Chest X-ray:
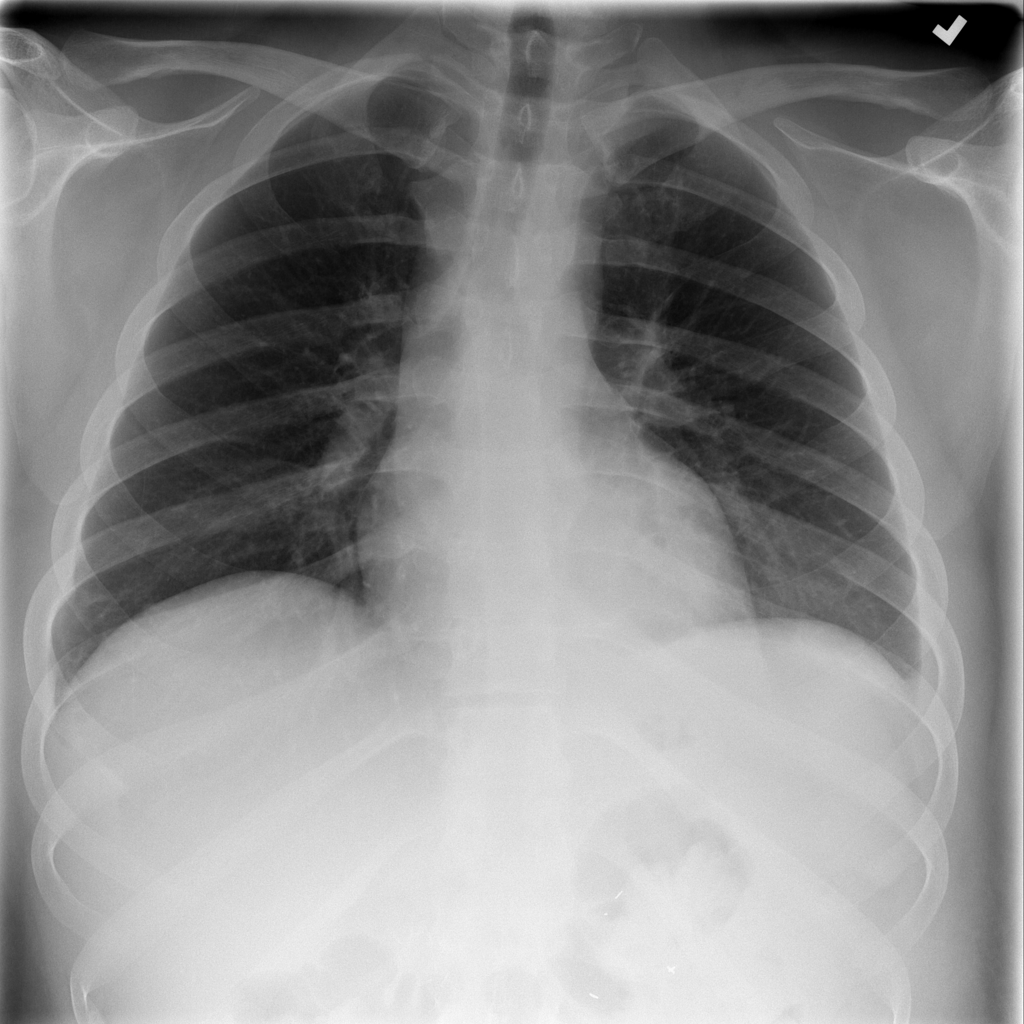
Findings: Effusion, Consolidation
No abnormal finding: no